Question: I am doing a UI and using tkinter to establish it. As seen in the picture below I want the two labels above equally.

This is the code that I have written for creating this.
'''
Player1 = "Terry"
Player2 = "David"
player1 = tk.Label(top,
text=Player1,
font="Times 45",
fg="white",
bg="#0000FF")
player1.pack(side=TOP, padx=10,pady=10, anchor=NW)
player2 = tk.Label(top,
text=Player2,
font="Times 45",
fg="white",
bg="#FF0000")
player2.pack(side=TOP, padx=10,pady=10,anchor=N)
'''
I tried to adjust it using anchor and side but form reason I cant make the other label go up.
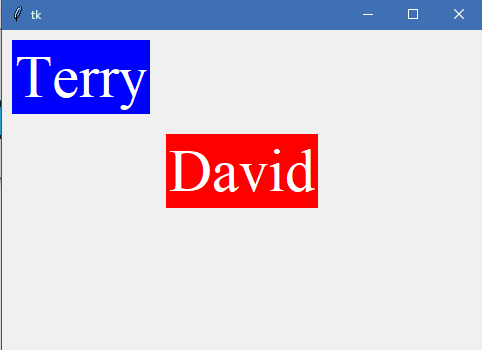
Answer: 'grid' is an alternative to 'pack' that might be easier in this case. Essentially, your interface is divided into a grid of rows and columns, and locations of objects are specified by their row and column location. Your code might look like this:
'''
player1.grid(row=0, column=0)
player2.grid(row=0, column=1)
'''
---
If you'd rather stick with 'pack', you just need to specify 'side' as ''left''/''right'':
'''
player1.pack(side='left')
player2.pack(side='left')
'''
<URL>